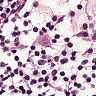
Metastatic tissue present: no